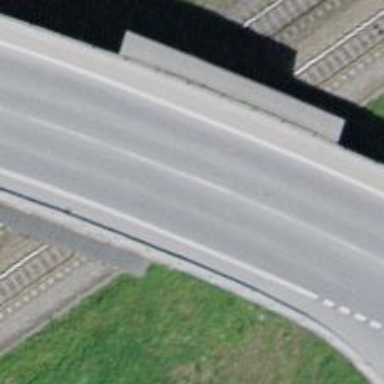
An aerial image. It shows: Secondary road on asphalt bridge.